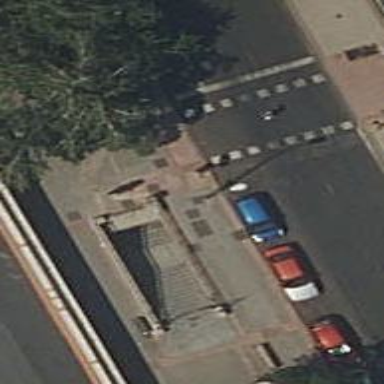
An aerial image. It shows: Subway entrance for railway system.